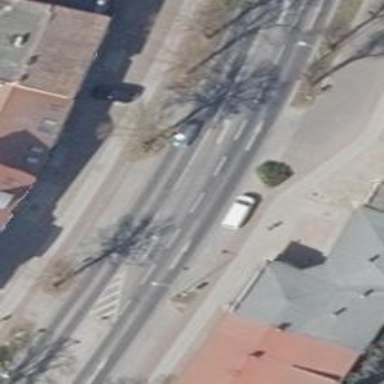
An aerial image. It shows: Primary highway with asphalt surface and sidewalks on both sides.